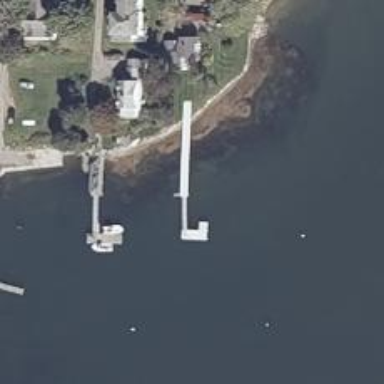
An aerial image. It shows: Man-made pier.